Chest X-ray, PA view. Patient: 77 years old, sex M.
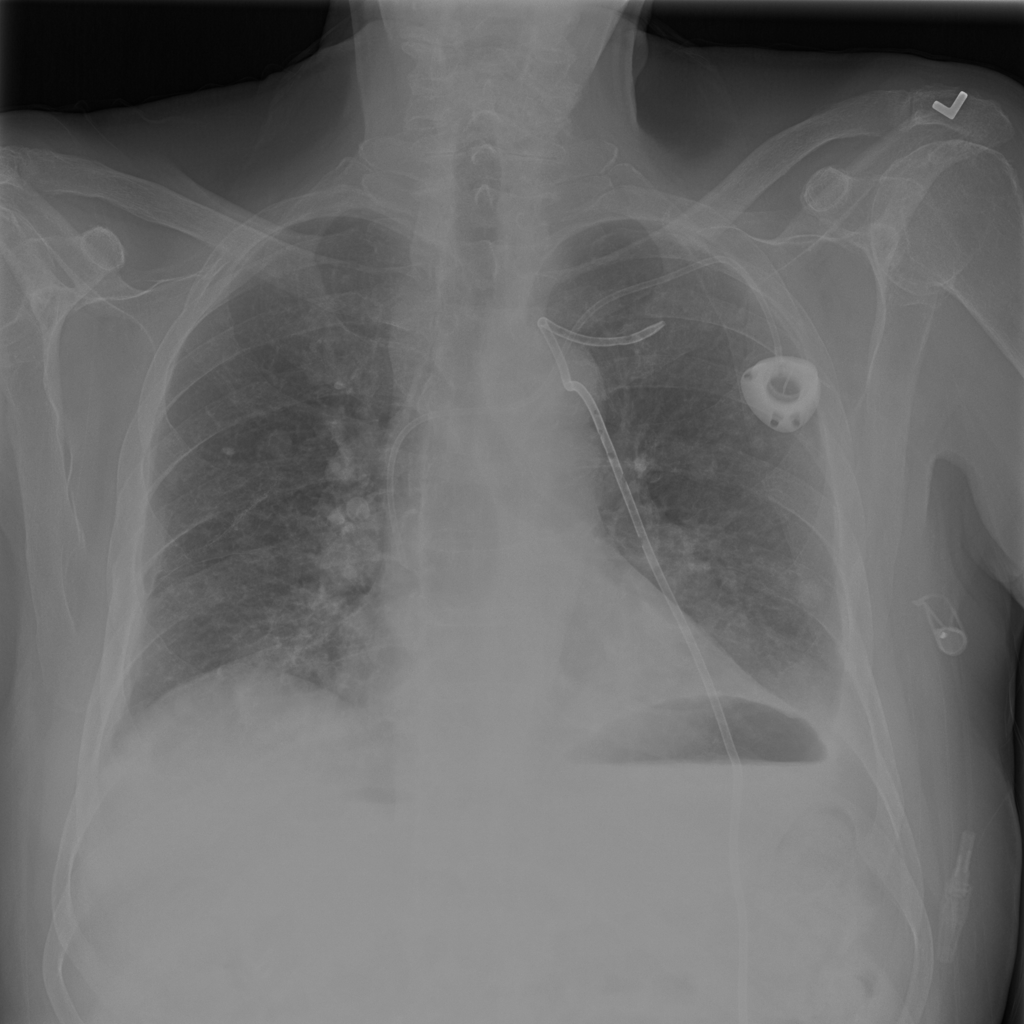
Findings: Effusion, Pneumothorax